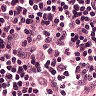
Metastatic tissue present: no